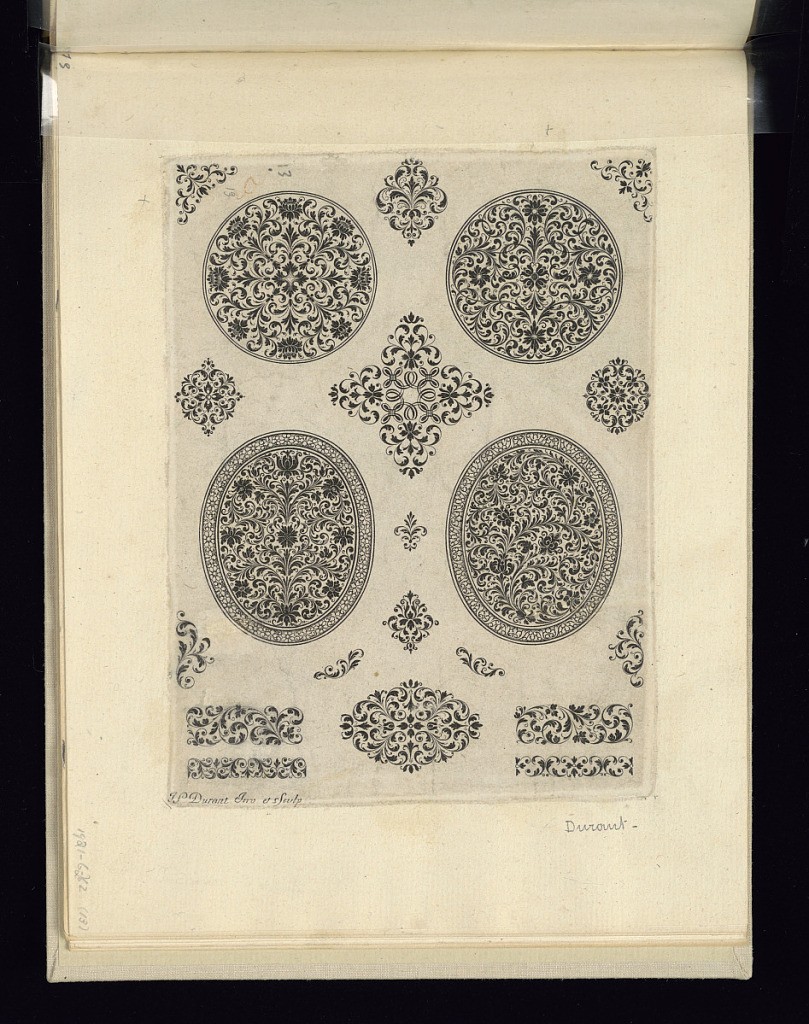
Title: Ornament Designs for Ovals and Other Motifs
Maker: Jean Louis Durant, Swiss, 1654–1718
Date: ca. 1682
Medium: Engraving on laid paper
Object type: Print
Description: Page of ornament designs for ovals, with various other motifs.